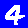
Digit: 4